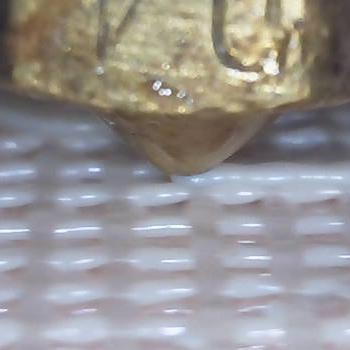
Flow rate: 158%